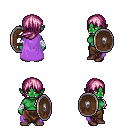
a pixel art fantasy rpg character, female body template, orc, green skin, lavender cape, robe skirt, pink left-swept hairstyle, white cloth bandages, maroon shoes, shield, four views (front, back, left, right), 2x2 character sprite sheet, small pixel art, hard edges, no anti-aliasing